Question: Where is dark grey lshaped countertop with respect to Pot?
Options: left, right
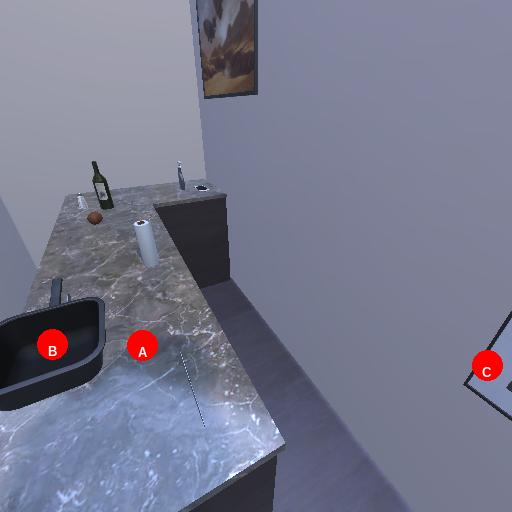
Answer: left